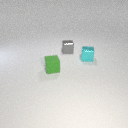
small cyan metal cube to the right of small green rubber cube